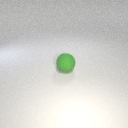
large green rubber sphere